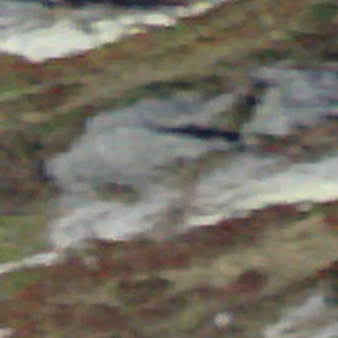
Label: other